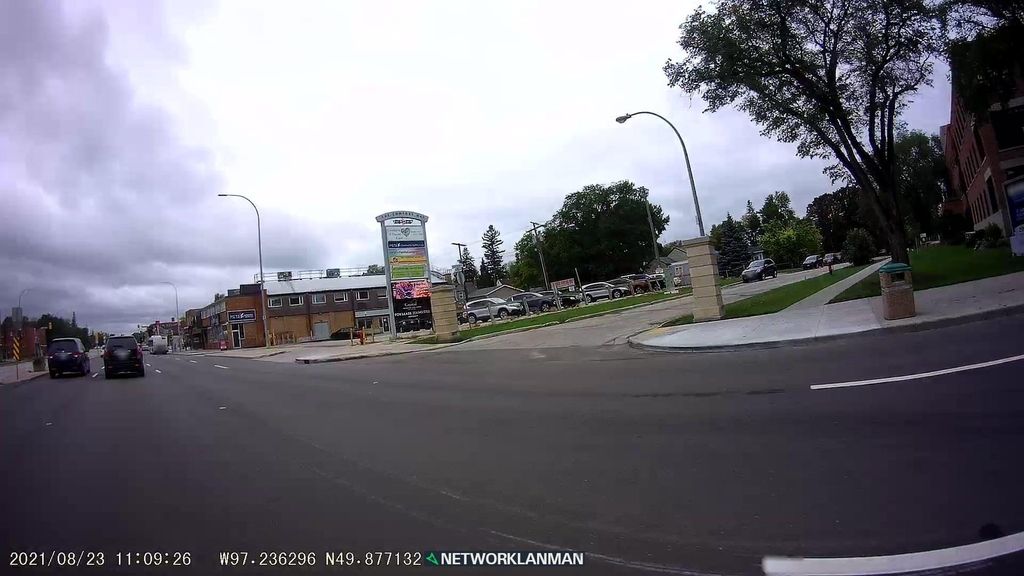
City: winnipeg